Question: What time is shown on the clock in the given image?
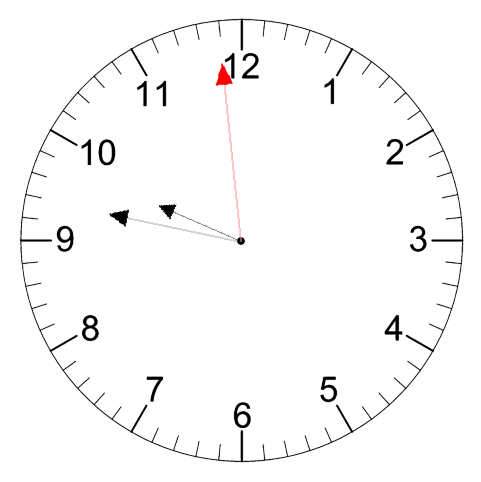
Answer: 09:46:59